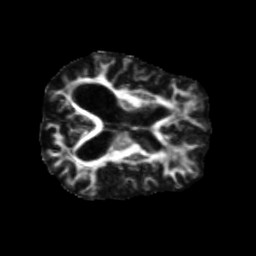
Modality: FA
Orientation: axial
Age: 75
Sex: male
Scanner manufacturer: siemens
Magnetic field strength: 3 T
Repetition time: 5.25 s
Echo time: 0.08 s